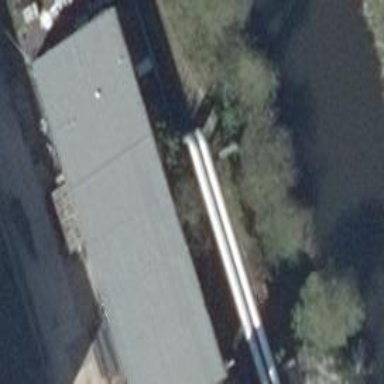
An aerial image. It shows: Industrial building.